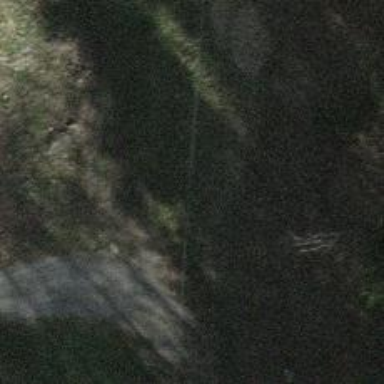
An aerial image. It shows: Minor power line.